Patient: sex F, age 69
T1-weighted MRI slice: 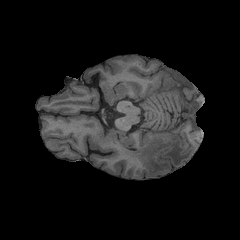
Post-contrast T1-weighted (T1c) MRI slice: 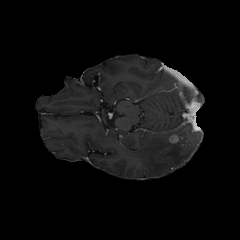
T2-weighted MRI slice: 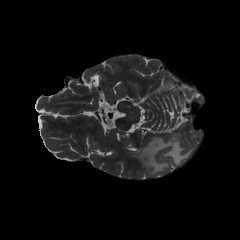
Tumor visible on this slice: yes
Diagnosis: Glioblastoma, IDH-wildtype
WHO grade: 4